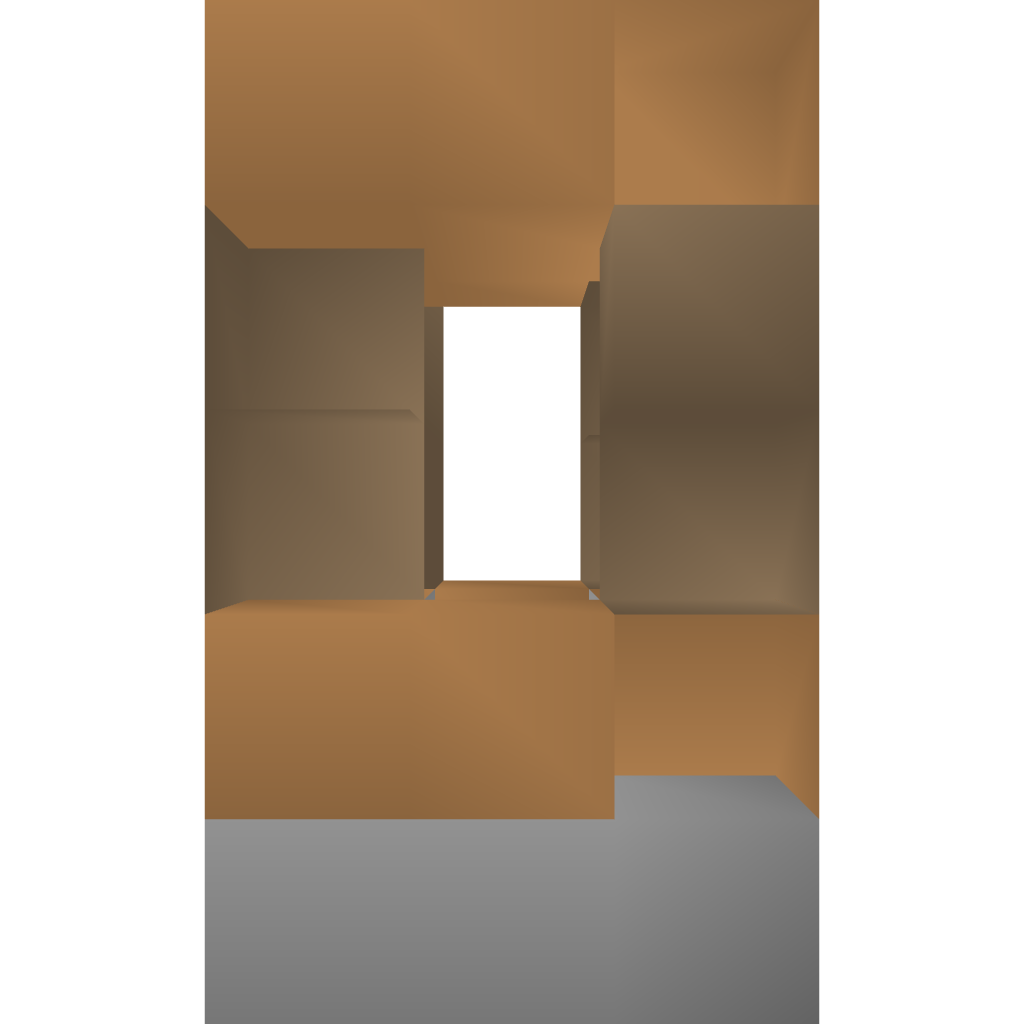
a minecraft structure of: Herobrine's Well